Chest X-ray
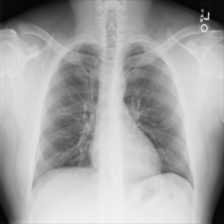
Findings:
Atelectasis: negative
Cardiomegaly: negative
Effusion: negative
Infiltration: negative
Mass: negative
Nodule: negative
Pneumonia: negative
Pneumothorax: negative
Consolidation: negative
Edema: negative
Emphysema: negative
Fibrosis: negative
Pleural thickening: negative
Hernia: negative